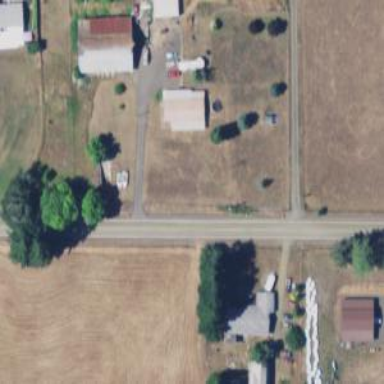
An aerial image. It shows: Driveway leading to service road.